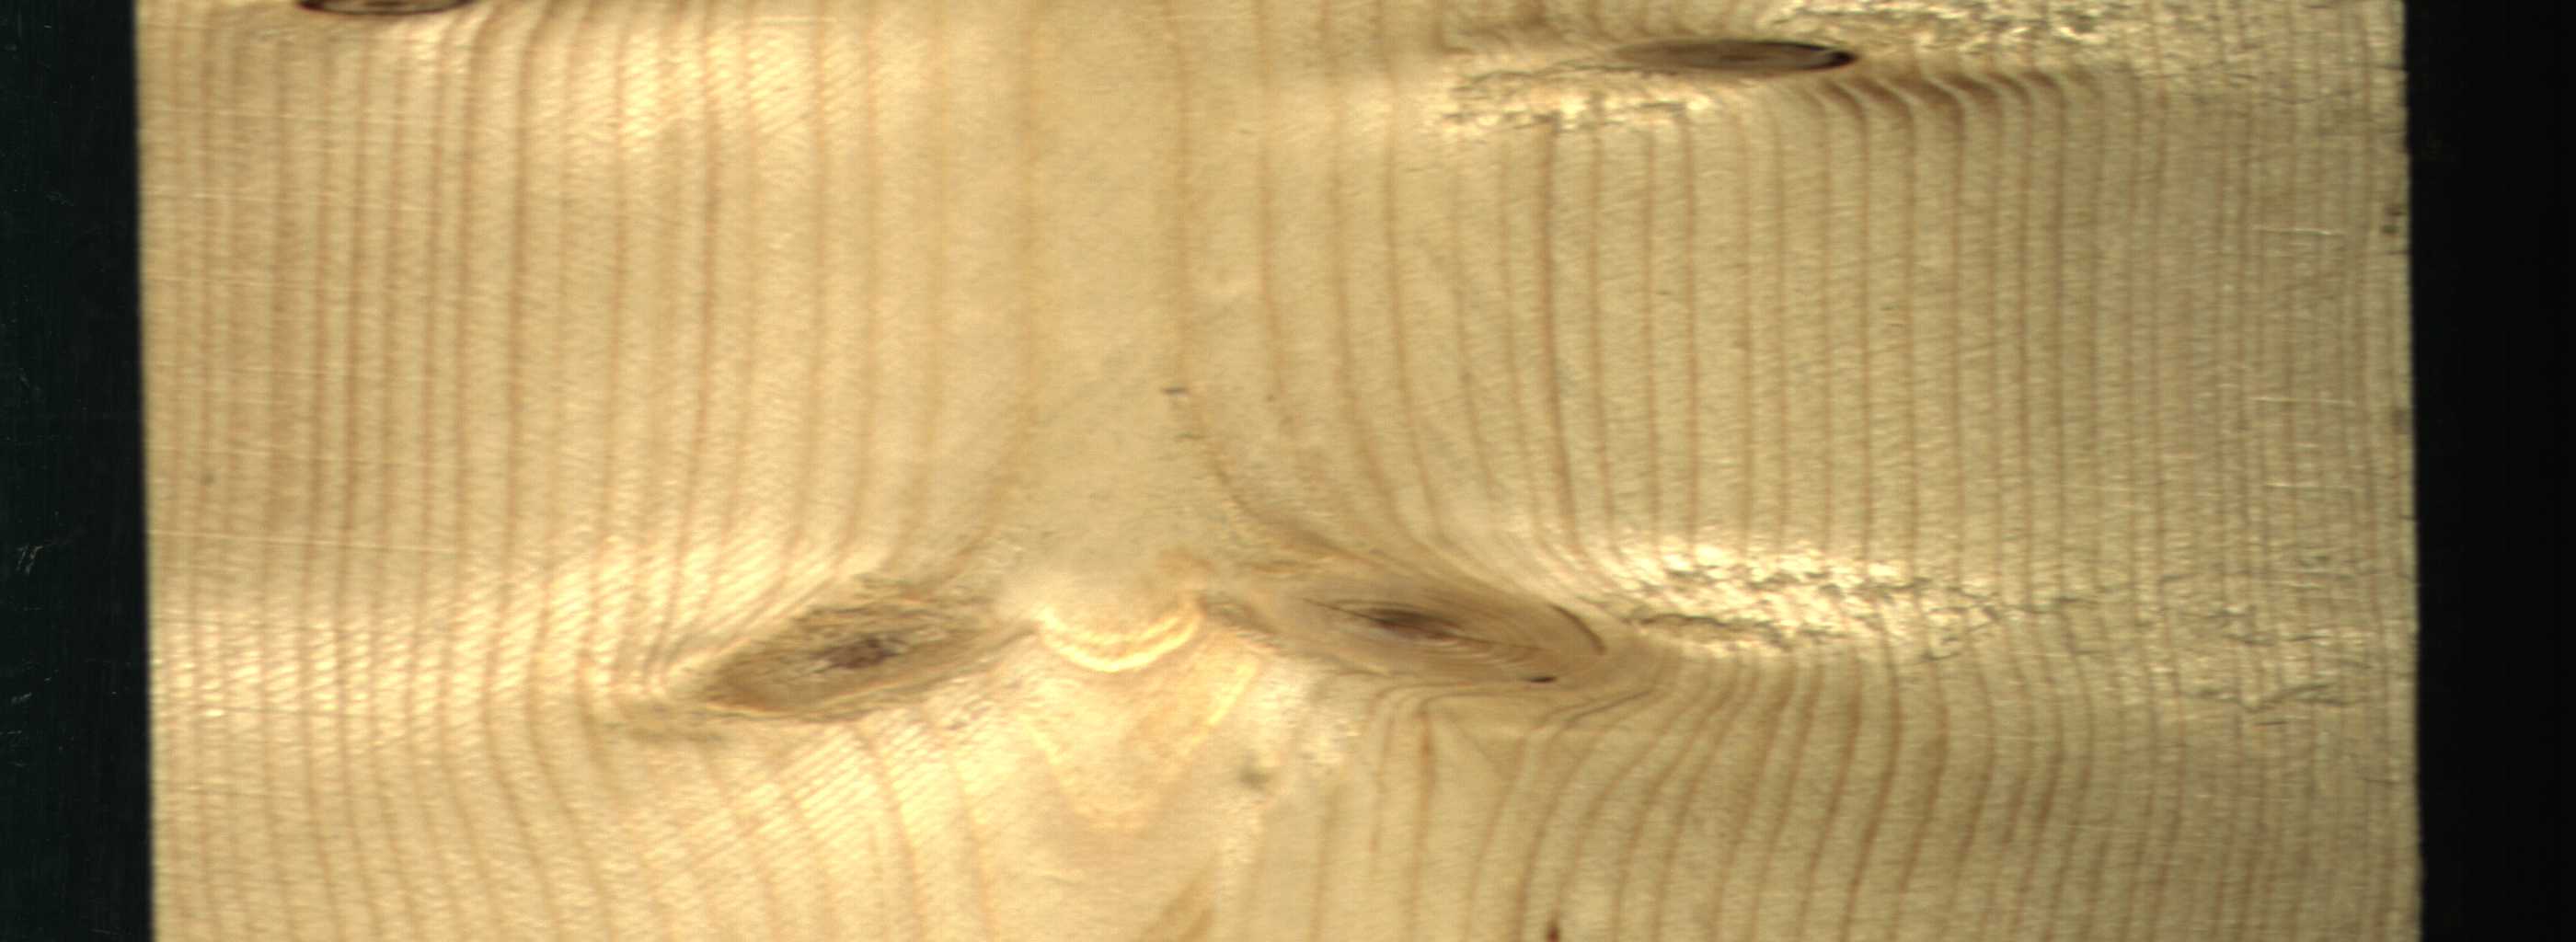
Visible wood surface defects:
knot_with_crack
Dead_Knot
Dead_Knot
Live_Knot